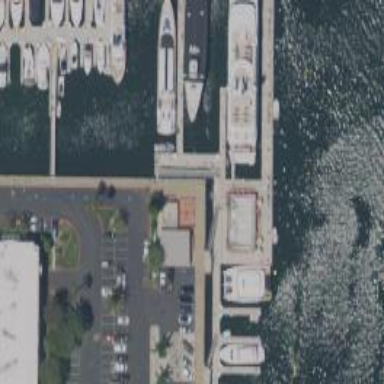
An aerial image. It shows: Man-made pier.